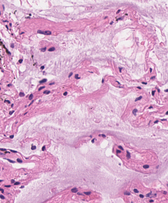
Tumor epithelial tissue: no
Tumor-associated stroma tissue: no
Normal tissue: yes